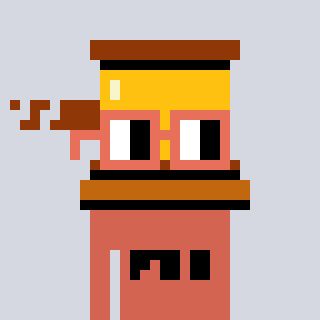
a pixel art character with square orange glasses, a gavel-shaped head and a peachy-colored body on a cool background